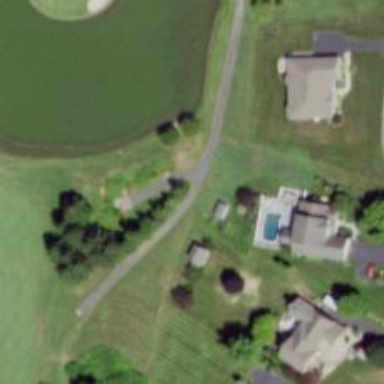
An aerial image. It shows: Path used for both walking and golf.